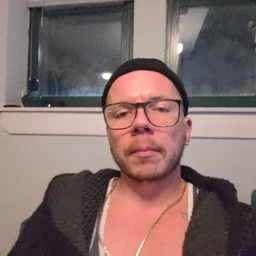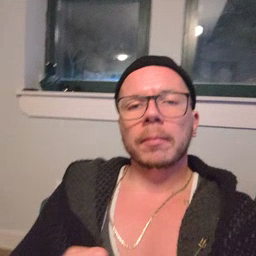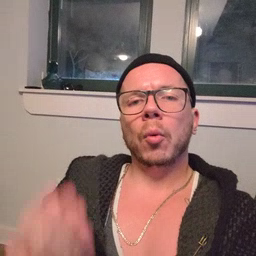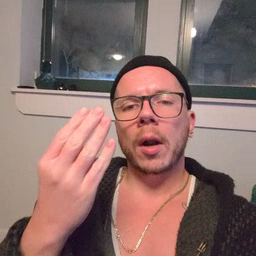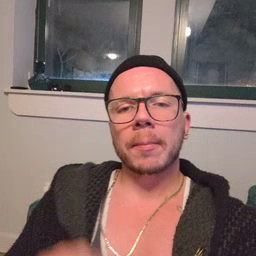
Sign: morning